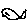
Label: fish